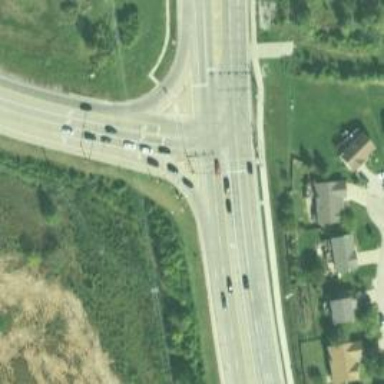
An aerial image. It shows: Primary link highway.